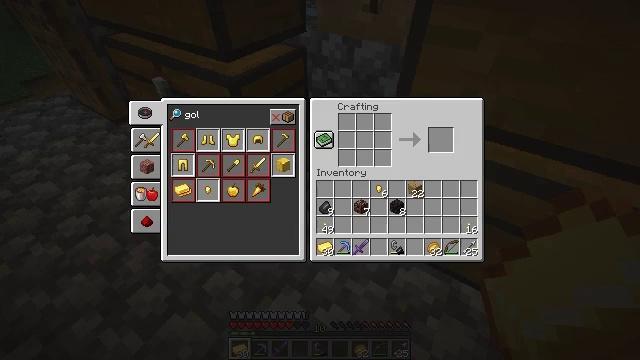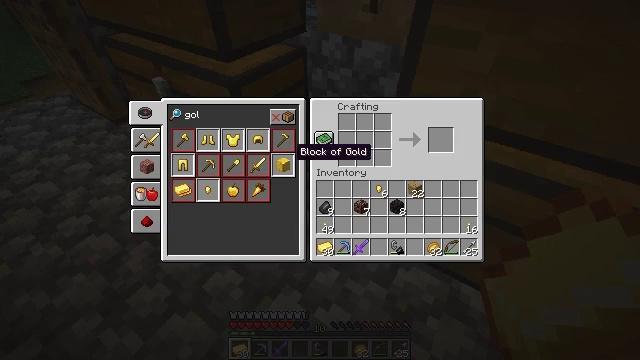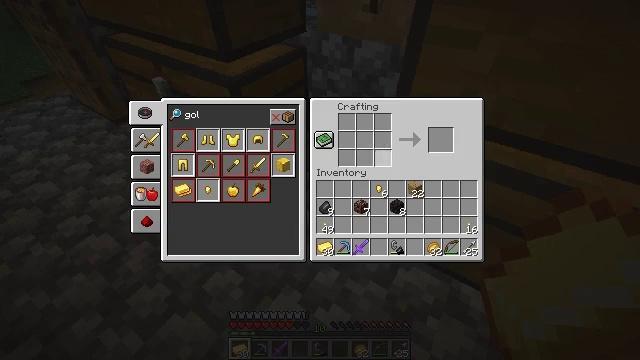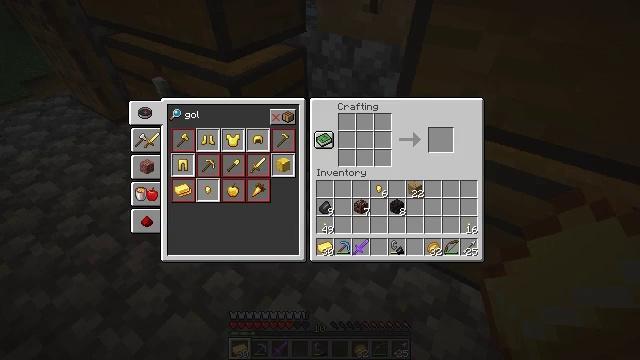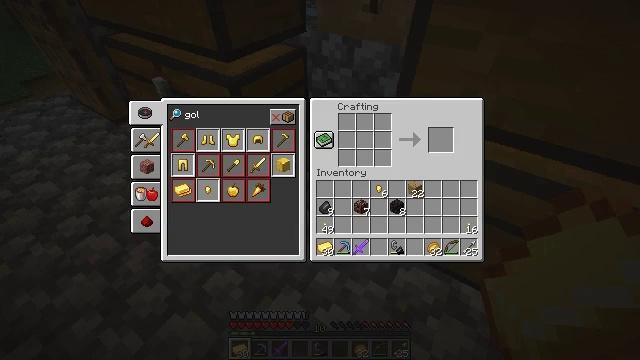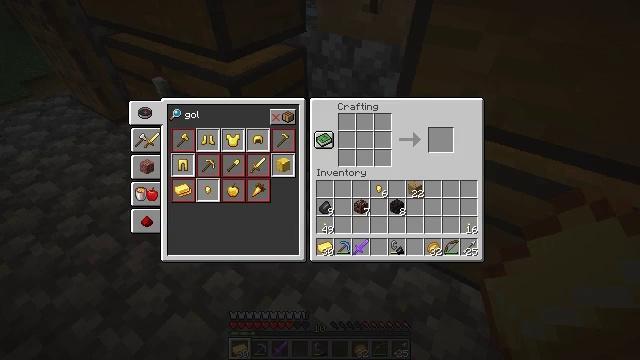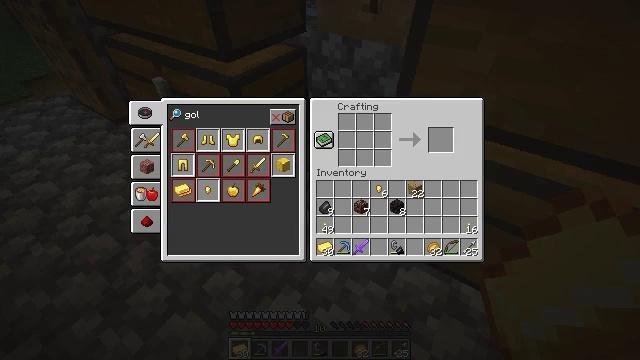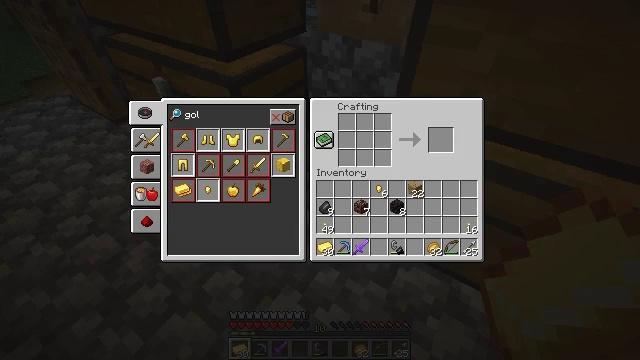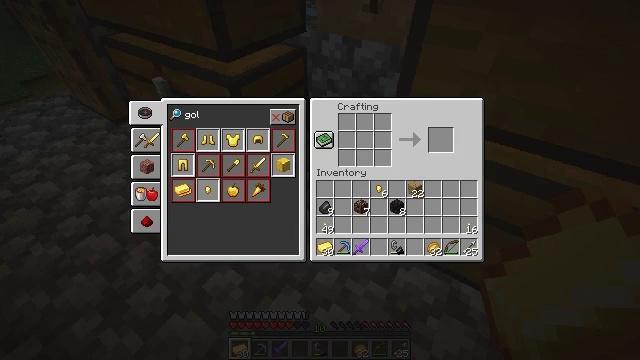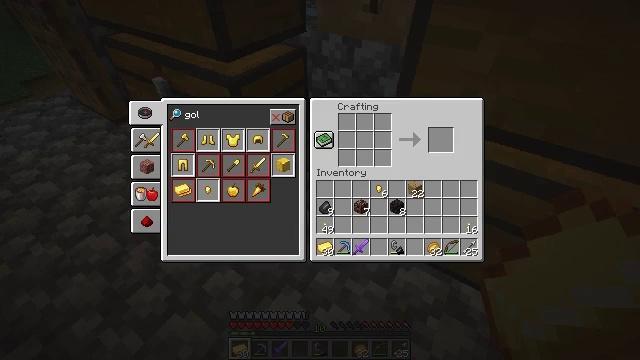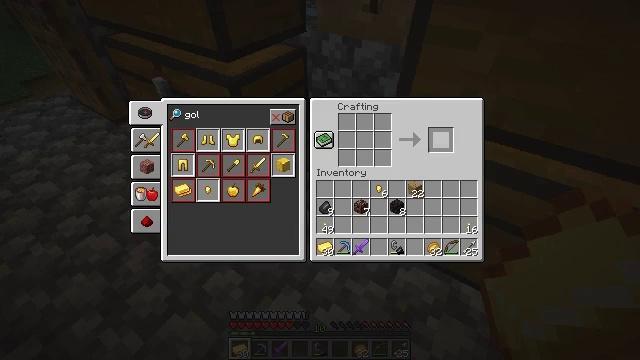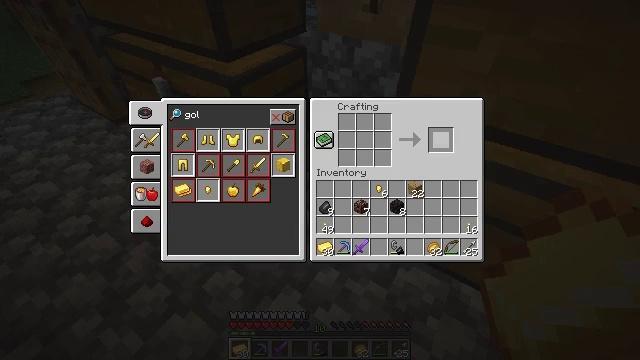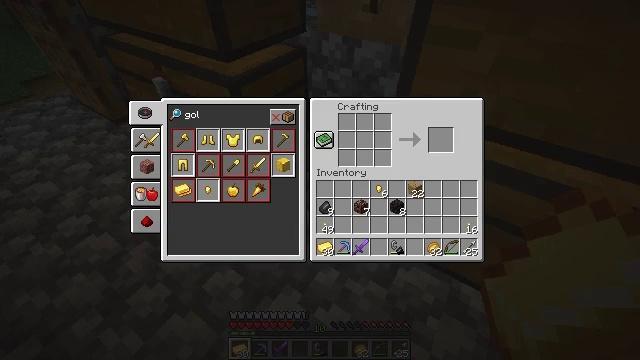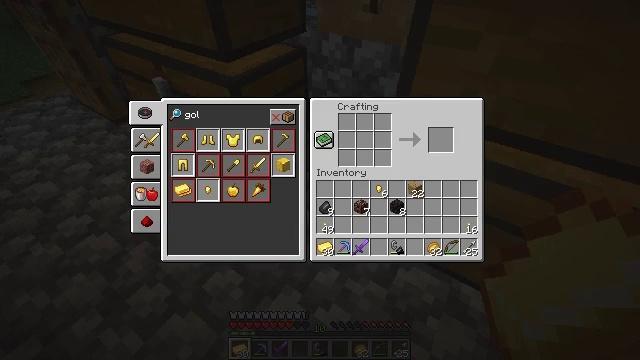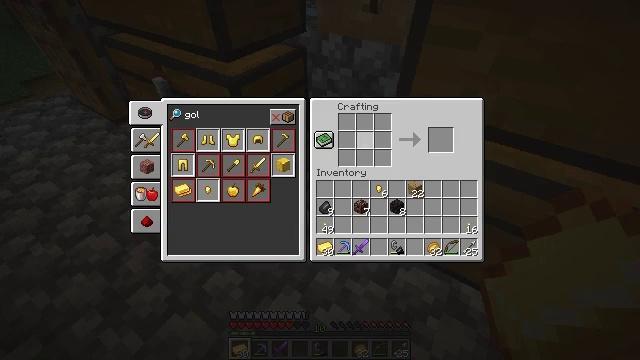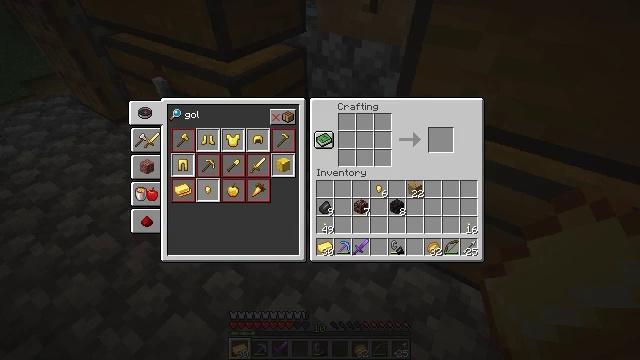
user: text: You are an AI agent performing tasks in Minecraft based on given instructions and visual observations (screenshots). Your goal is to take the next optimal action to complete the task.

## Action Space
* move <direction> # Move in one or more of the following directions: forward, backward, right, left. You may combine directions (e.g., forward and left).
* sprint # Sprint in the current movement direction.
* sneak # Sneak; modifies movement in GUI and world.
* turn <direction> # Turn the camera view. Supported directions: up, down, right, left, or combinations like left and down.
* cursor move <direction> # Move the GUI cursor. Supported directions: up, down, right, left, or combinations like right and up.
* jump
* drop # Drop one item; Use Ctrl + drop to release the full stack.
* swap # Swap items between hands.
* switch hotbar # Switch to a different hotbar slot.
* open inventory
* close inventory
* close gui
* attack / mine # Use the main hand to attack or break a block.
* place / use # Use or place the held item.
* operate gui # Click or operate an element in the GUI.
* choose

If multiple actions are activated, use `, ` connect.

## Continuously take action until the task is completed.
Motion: motion action
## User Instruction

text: Craft a gold block.
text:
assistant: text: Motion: open gui
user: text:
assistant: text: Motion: sneak, cursor move right, operate gui
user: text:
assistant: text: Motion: sneak, cursor move right
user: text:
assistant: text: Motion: sneak, cursor move right
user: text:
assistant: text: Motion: sneak
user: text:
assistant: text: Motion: sneak
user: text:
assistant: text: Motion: sneak
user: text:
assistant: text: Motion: sneak
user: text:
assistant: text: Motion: sneak, cursor move right
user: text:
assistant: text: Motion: sneak
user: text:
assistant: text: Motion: sneak
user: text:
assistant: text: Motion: sneak
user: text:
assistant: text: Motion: sneak, cursor move left
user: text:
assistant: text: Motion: sneak, cursor move left
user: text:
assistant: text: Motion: cursor move left
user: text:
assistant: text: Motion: cursor move left
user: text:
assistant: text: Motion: no_op
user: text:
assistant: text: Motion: no_op
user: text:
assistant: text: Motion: no_op
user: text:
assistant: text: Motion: no_op
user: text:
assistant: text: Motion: sneak
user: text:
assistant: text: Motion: sneak
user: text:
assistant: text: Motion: sneak
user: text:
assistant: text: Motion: sneak
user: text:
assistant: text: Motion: sneak, choose
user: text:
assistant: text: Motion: sneak, choose
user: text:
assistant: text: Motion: sneak, choose
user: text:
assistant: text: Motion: sneak, choose
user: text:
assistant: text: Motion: sneak
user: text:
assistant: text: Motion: sneak